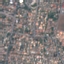
Land use / land cover: Residential